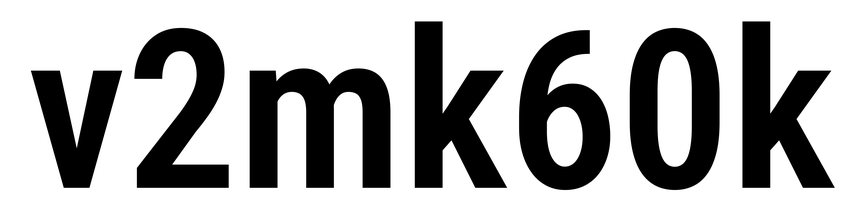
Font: Roboto_Condensed_SemiBold